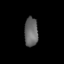
Tissue: lung
Cell type: Fibroblasts
Senescence score: 0.5947
Nuclear area (px): 392
Mean DAPI intensity: 102.959